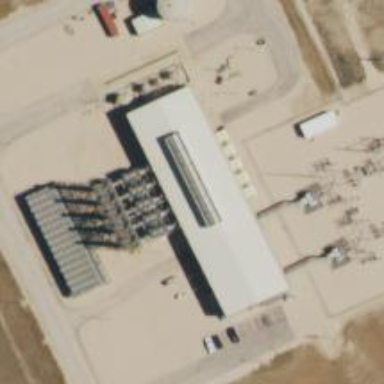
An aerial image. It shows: Gas-powered generator.